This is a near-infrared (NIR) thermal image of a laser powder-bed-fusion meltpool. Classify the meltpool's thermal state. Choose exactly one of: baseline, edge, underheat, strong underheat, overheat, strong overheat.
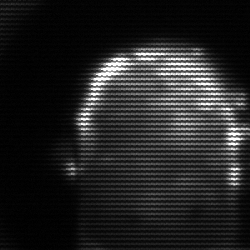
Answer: baseline